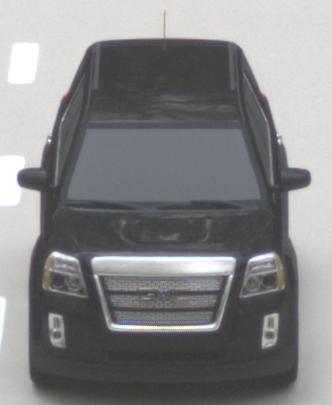
Make: GMC
Model: Terrain
Detailed model: Gen. 1
Model produced from: 2009
Model produced until: 2017
Doors: 5
Color: black
Road condition: dry road
Daytime: morning or afternoon
Contrast: low contrast